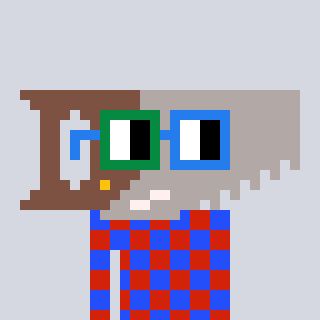
a pixel art character with square green and blue glasses, a saw-shaped head and a red-colored body on a cool background